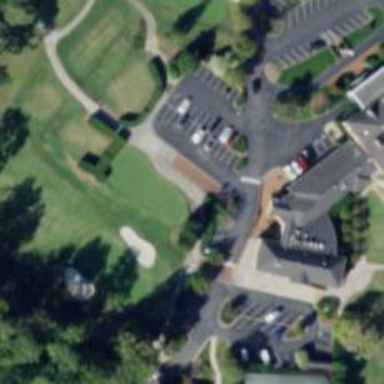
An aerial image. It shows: Path used for both walking and golf.